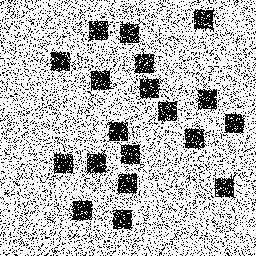
Squares: 19
Triangles: 0
Stars: 0
Total shapes: 19